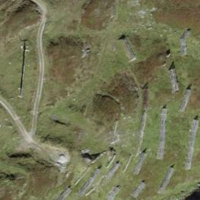
EUNIS habitat code: 26
Species observed at this site:
Rumex alpinus